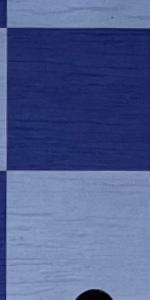
Label: Empty